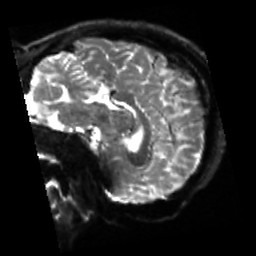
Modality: sbref
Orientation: sagittal
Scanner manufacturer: siemens
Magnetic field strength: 3 T
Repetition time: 4 s
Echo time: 0.0594 s